Question: I am looking for a XCode plugin or some configuration settings that might allow me to see the class structure in a file, by showing all defined classes, variables and functions on the right hand side of the screen much like Eclipse. An example of the same for vim can be found <URL>. I work in both C++ and Objective-C and would like something that would work with either language. The screenshot of eclipse below demonstrates what I am talking about.

Can some one point me to such a pluign or how this can be done using the XCode settings.
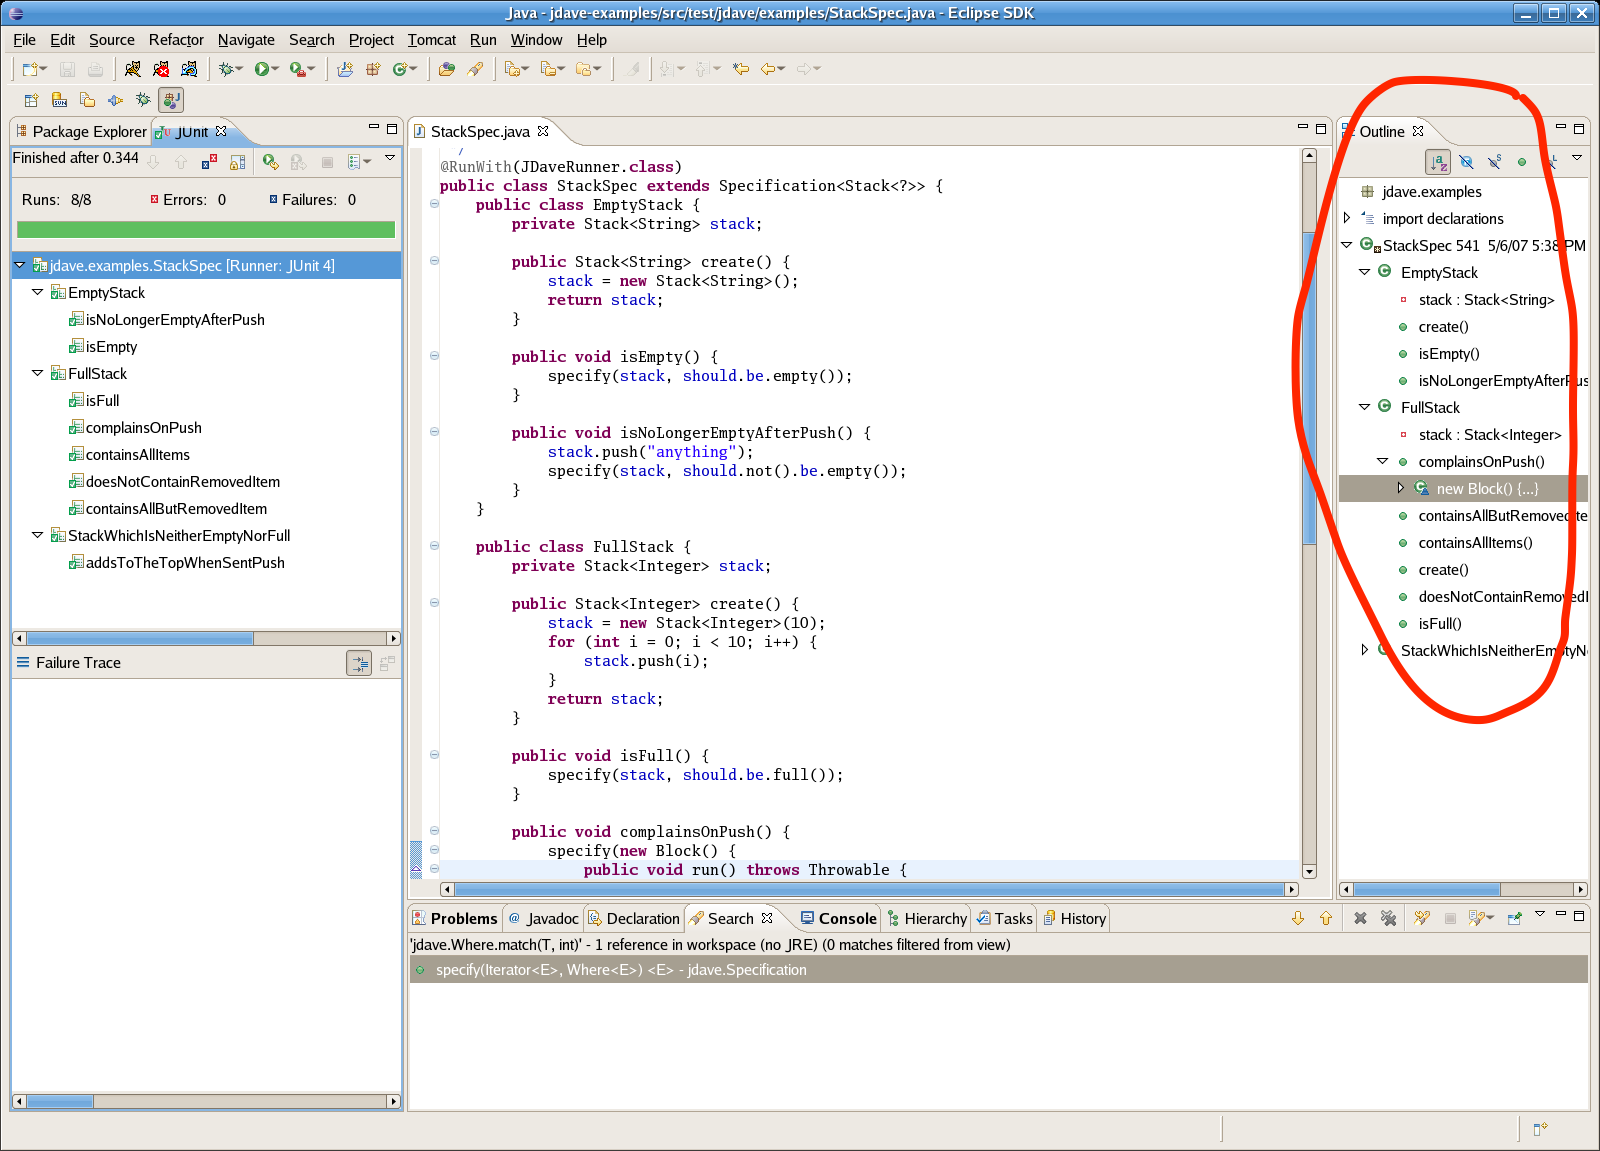
Answer: You may press + to get the list of all functions in XCode currently opened page
OR
You may press + shortcut and then press the 2 icons at the bottom as shown in the image below.